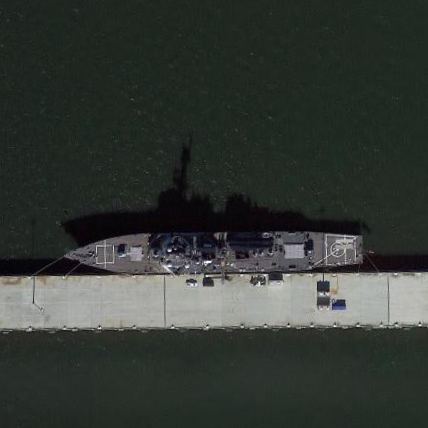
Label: destroyer